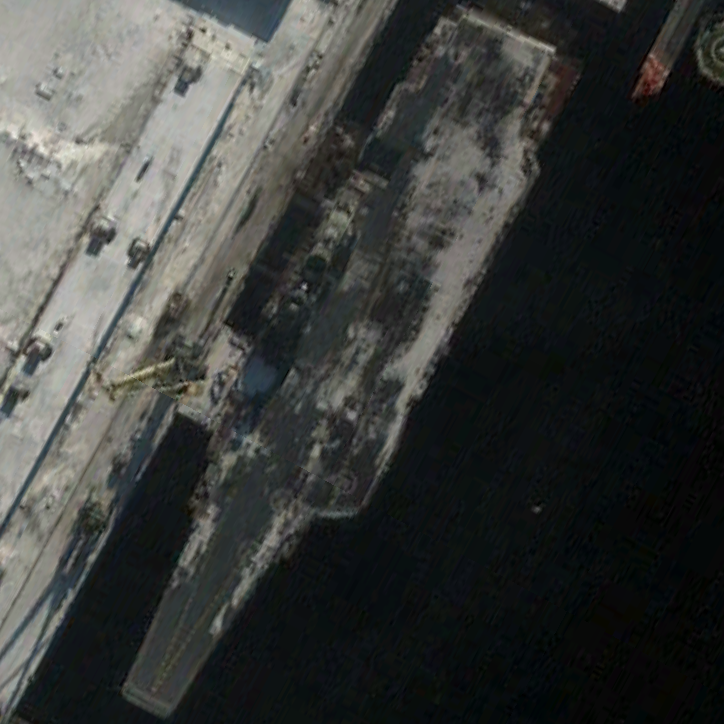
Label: aircraft_carrier